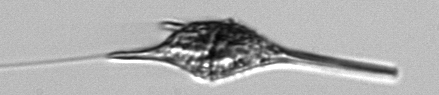
Label: Tripos_lineatus